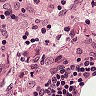
Metastatic tissue present: no